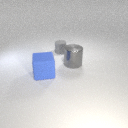
small gray rubber cylinder to the left of large gray metal cylinder